Field crop: tomato
Growth stage: 1
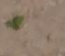
Species: solanum